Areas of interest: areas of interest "Chongqing Municipal Public Security Bureau Dadukou District Branch Traffic Patrol Police Detachment"
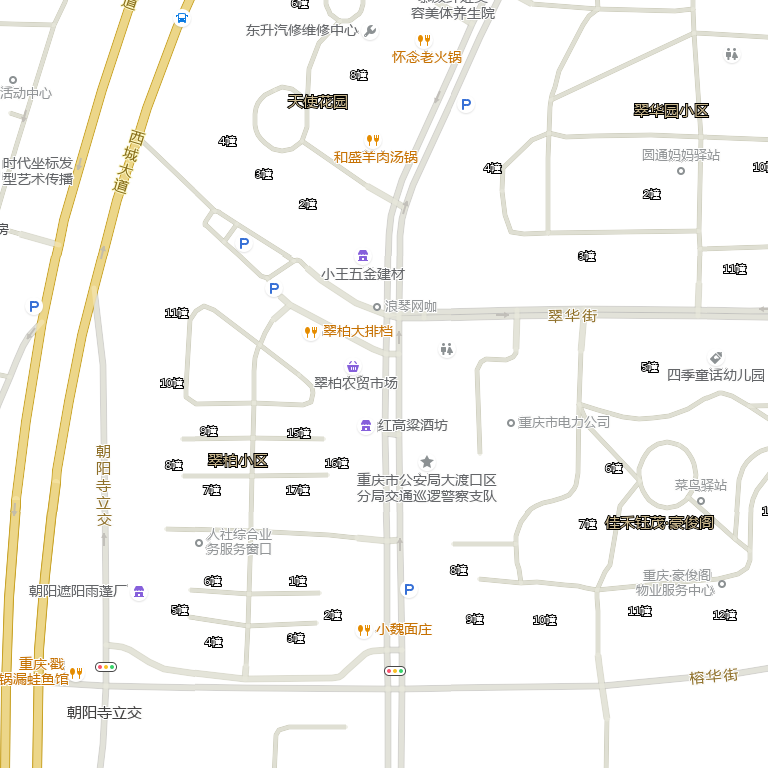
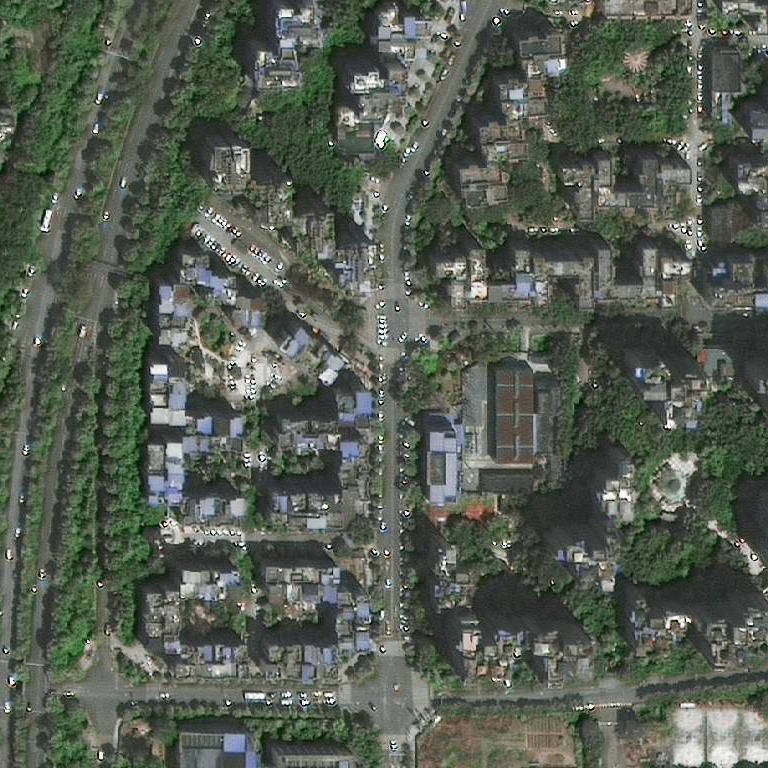